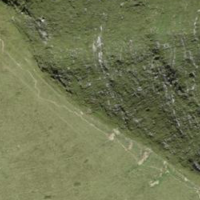
EUNIS habitat code: 23
Species observed at this site:
Campanula barbata